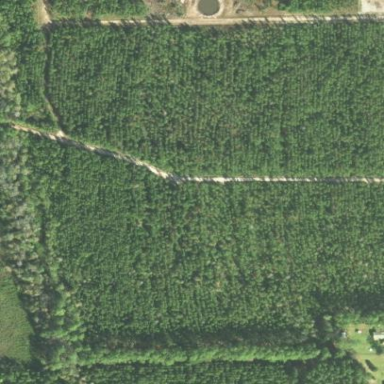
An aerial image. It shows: Forest with needle-leaved trees.